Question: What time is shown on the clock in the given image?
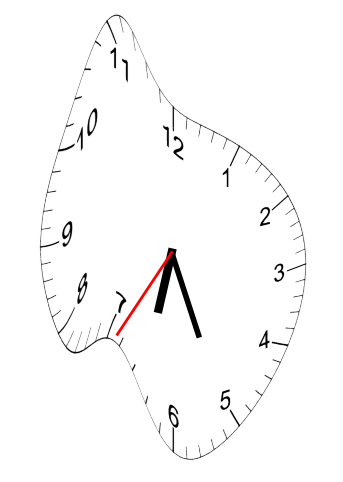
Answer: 06:25:35